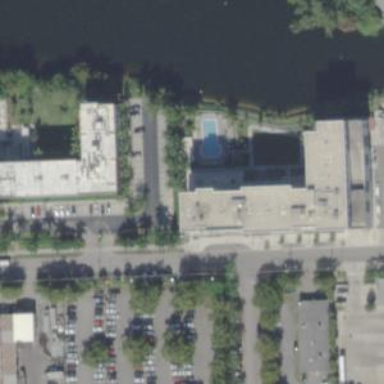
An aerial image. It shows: Hotel building.